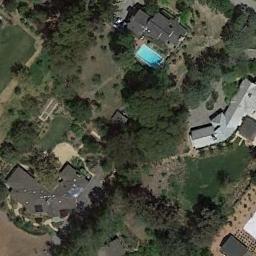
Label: sparse_residential